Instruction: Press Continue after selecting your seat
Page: seats
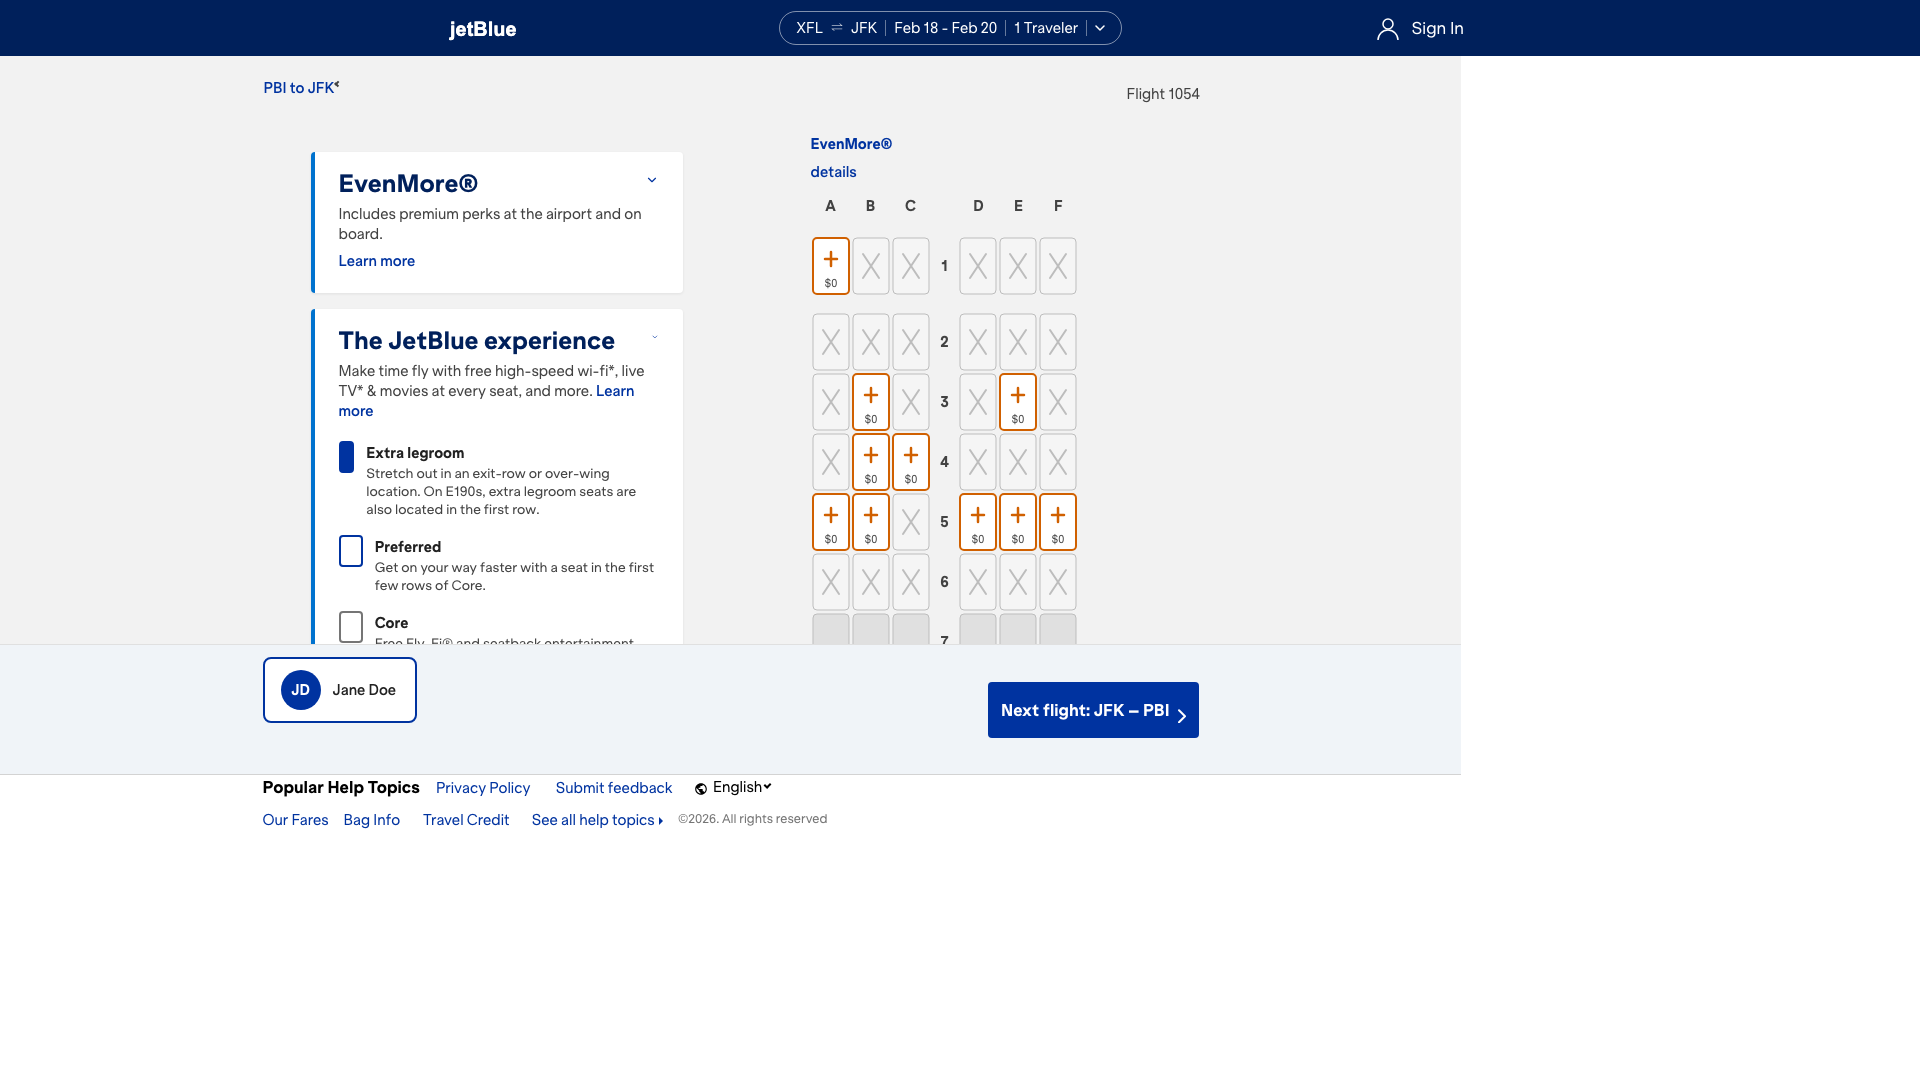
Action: click